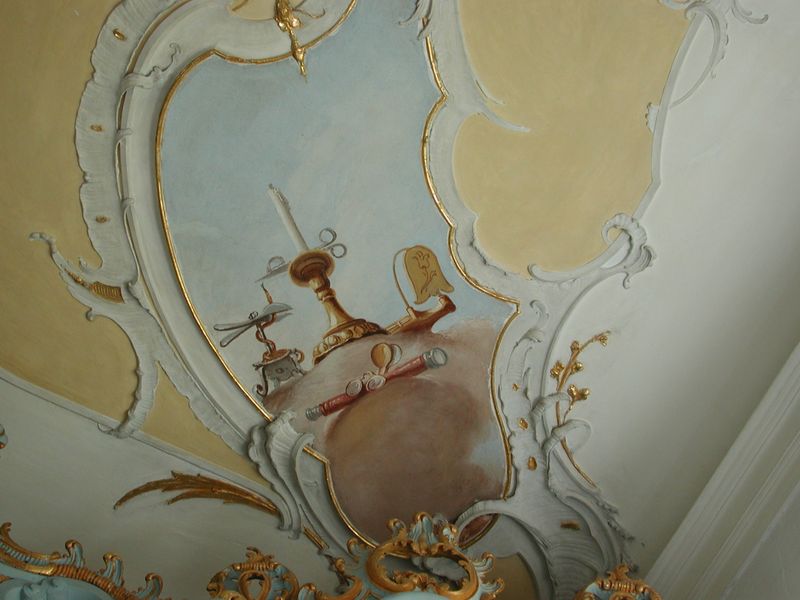
Titel: Deckenbilder in der Bibliothek von Bad Schussenried
Künstler: Franz Georg Hermann
Standort: Bad Schussenried, St. Magnus und Maria (EU - D - BW)
Schlagwörter: gemälde, gelb, raum, zimmer, malerei, architektur, gold, decke, blatt, farbig, detail, kerze, stuck, faden, foto, schere, brille, kerzenständer, wachs, kerzenhalter, fernrohr, deckengemälde, fresko, löschen, docht, deckenmalerei, dochtschere, 16 jahrhundert, kerzenschere, barock decke stuck weiß blattgold, scheree, deck3ngemälde, schlossgemälde